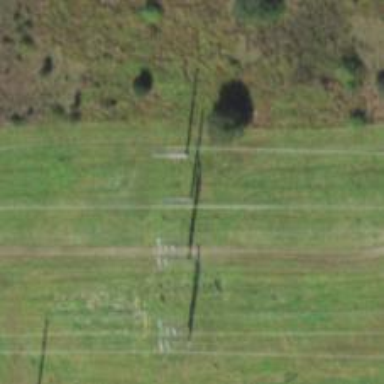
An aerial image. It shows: Power pole.